Question: I am trying to use these custom MacOSX-style check boxes on my site (it's a jQuery plugin), but when I check one, it doesn't actually trigger the '$('#input').is(':checked');' until you uncheck and then it gets messed up.
Whenever you check a box, I add some CSS to the line that is checked to add a yellow background to it. But, I'm having trouble with them. This image explains it below:

I don't understand why it does this. This is my 'checkIt()' function that adds the yellow background when you check a line:
'''
function checkIt(id) {
if ($('#checkbox_' + id).is(':checked')) {
$('#' + id).addClass("selected");
}
else {
$('#' + id).removeClass("selected");
}
}
'''
And I call this onclick when the checkbox is clicked. Here is some example markup that is generated by the PHP:
'''
<span class="inbox_check_holder">
<input type="checkbox" value="96874" onclick="checkIt(96874)" id="checkbox_96874" class="inbox_check" />
<div class="star_clicker" id="star_96874" onclick="addStar(96874)" title="Not starred"><span id="starimg_96874" class="not_starred"></span></div>
</span>
'''
I'm thinking it is something to do with this custom checkbox jQuery plugin adding in extra elements over the '<input />'.
Here's the <URL> I am using the "Safari" skin.
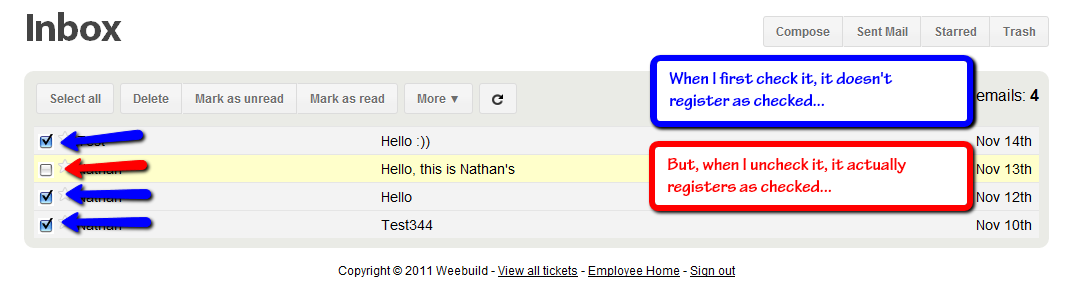
Answer: try
'''
$(".inbox_check").live("change",function(e){
e.stopPropagation();
if($(this).is(":checked"))
$('#' + id).addClass("selected");
else
$('#' + id).removeClass("selected");
});
'''
<URL>
with jquery 1.7 you can use <URL>
'''
$("body").on("change", ".inbox_check", function(e){
e.stopPropagation();
if($(this).is(":checked"))
$('#' + id).addClass("selected");
else
$('#' + id).removeClass("selected");
});
'''
<URL>
'delegate' example
'''
$("body").delegate(".inbox_check","change", function(e){
e.stopPropagation();
if($(this).is(":checked"))
$('#' + id).addClass("selected");
else
$('#' + id).removeClass("selected");
});
'''
<URL>